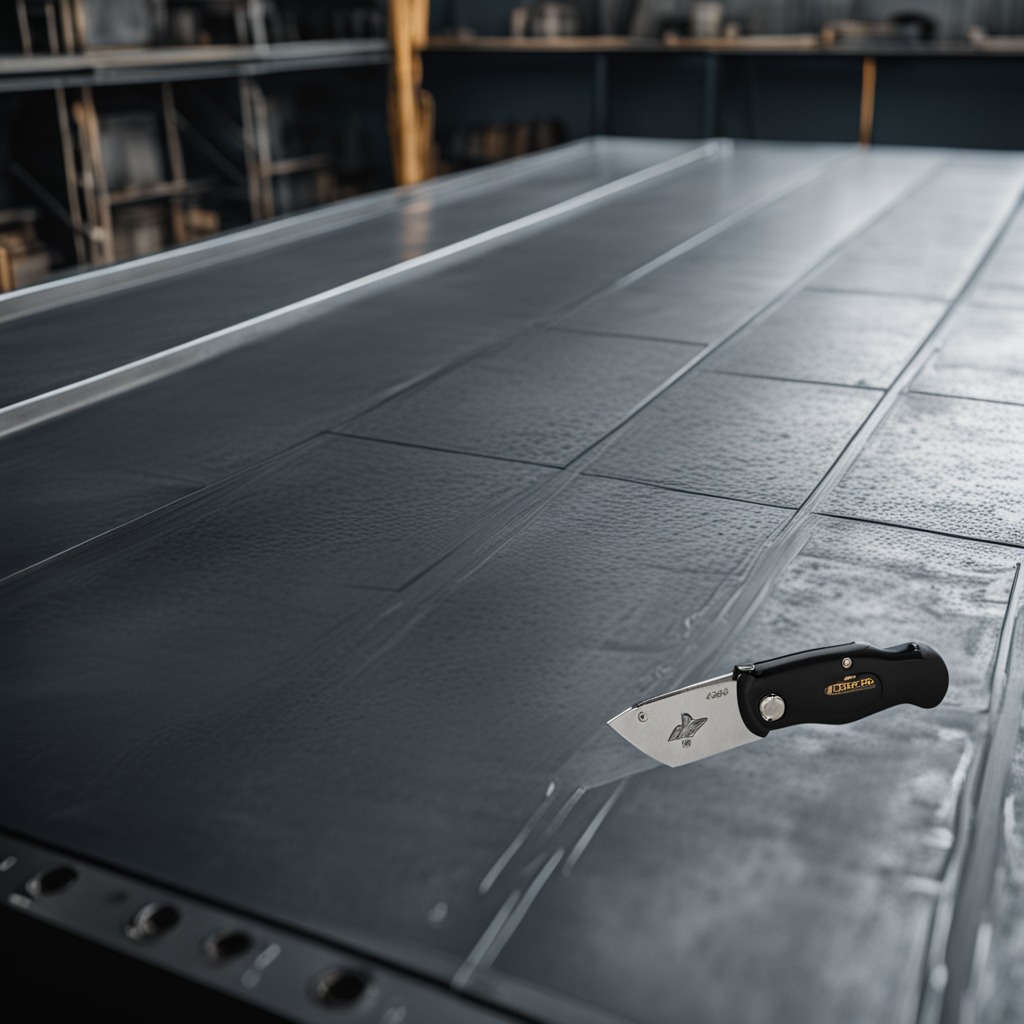
A utility knife is lying on a cold steel table in a mining workshop.